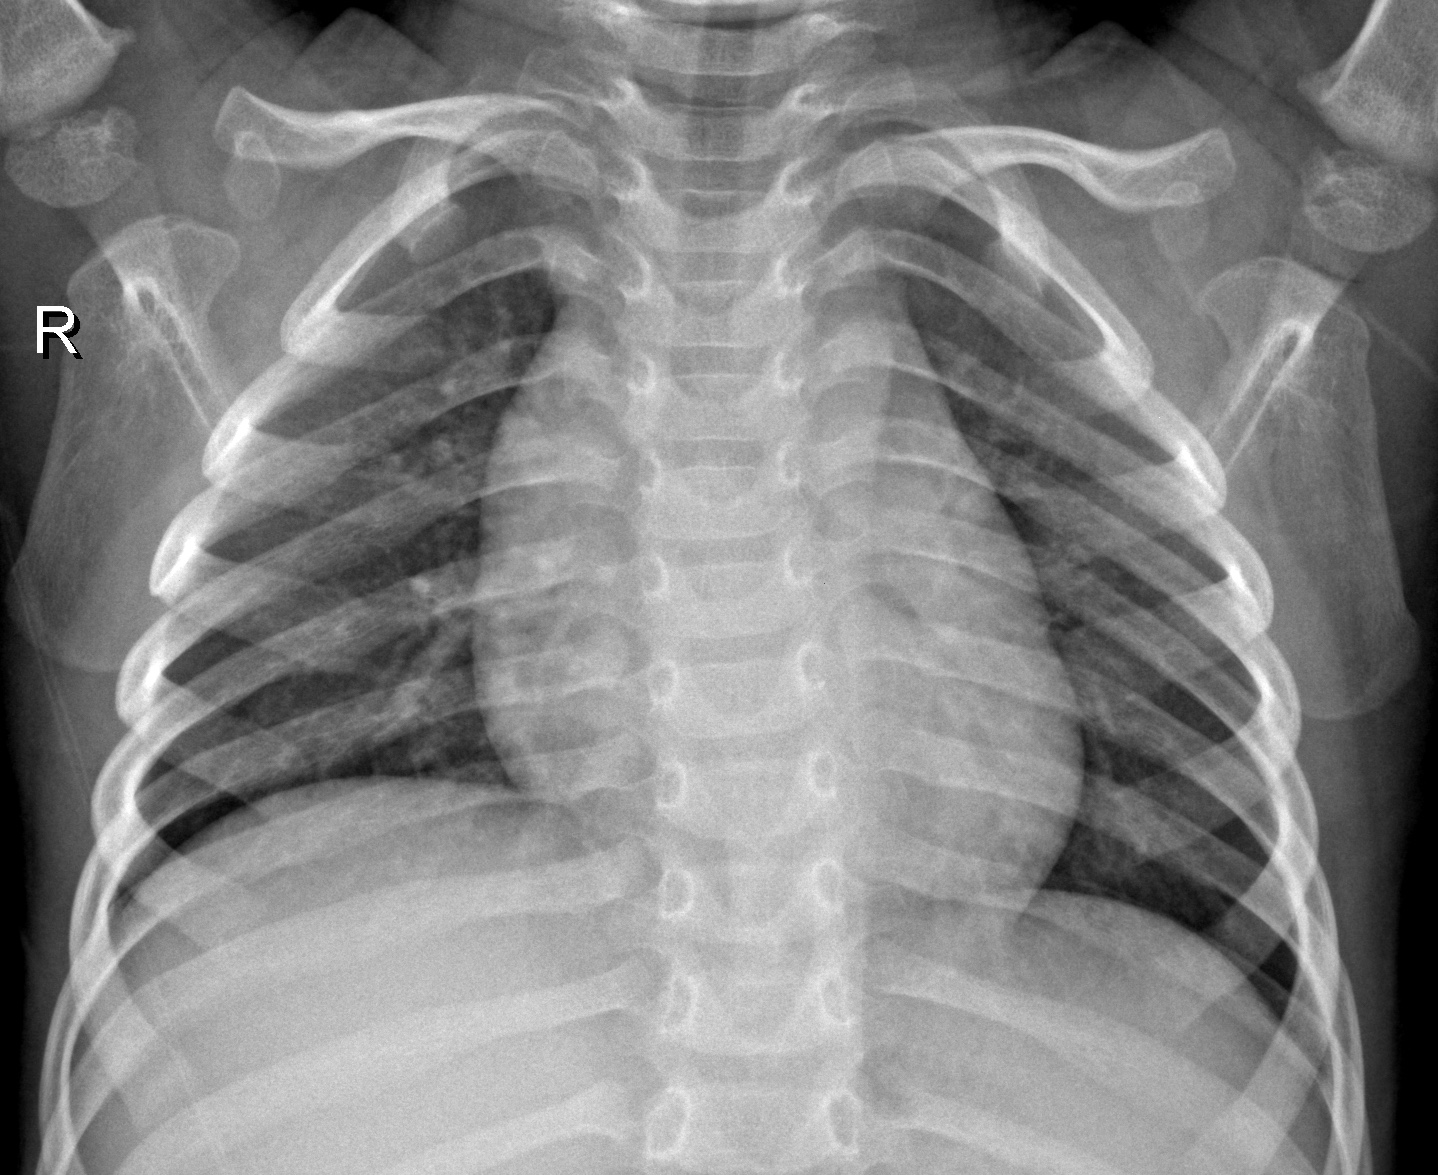
Diagnosis: NORMAL